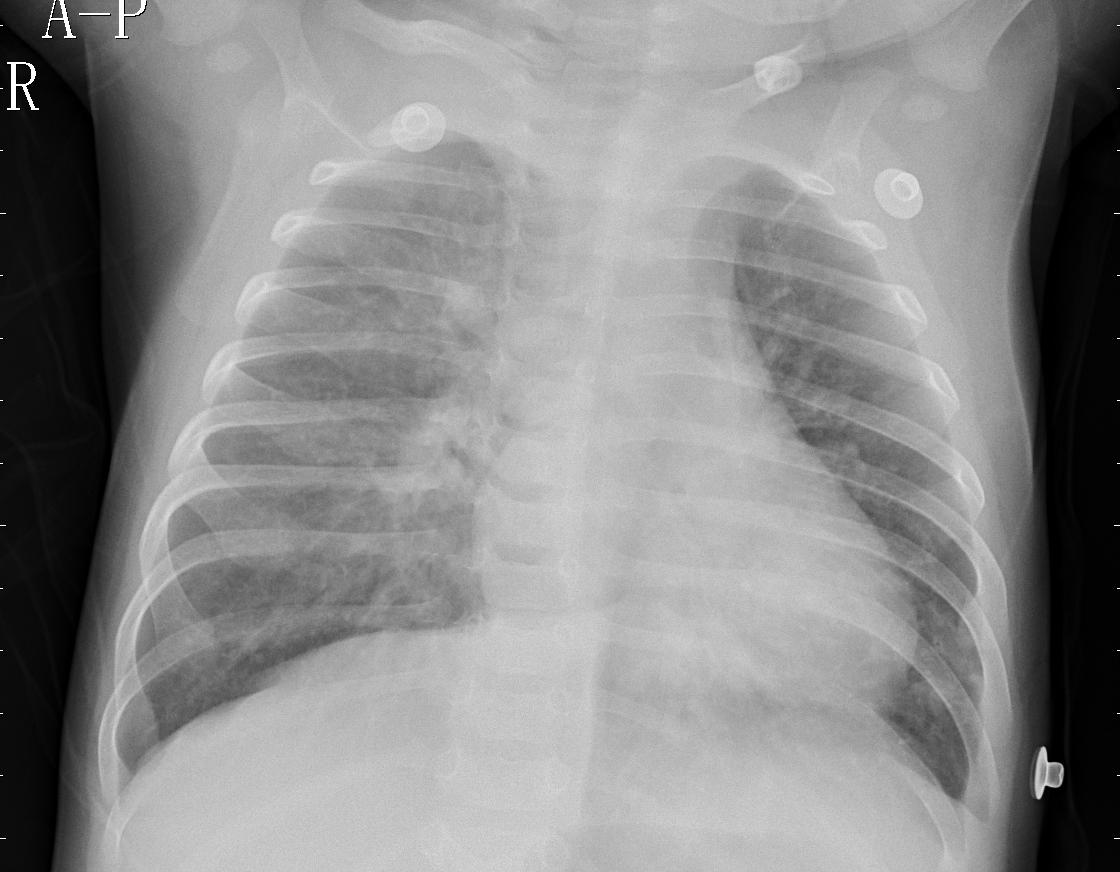
Diagnosis: PNEUMONIA